Interaction volume radius: 5 \u00c5
Interaction volume height: 40 \u00c5
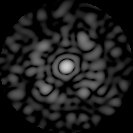
Disorder parameter: 0.8324